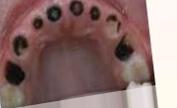
Condition: Caries